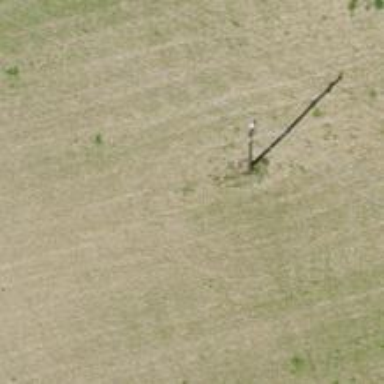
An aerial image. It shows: Power pole.